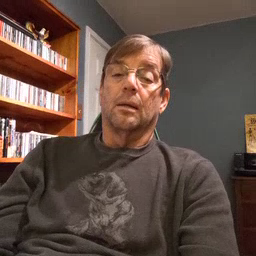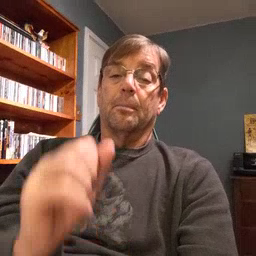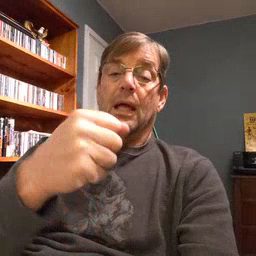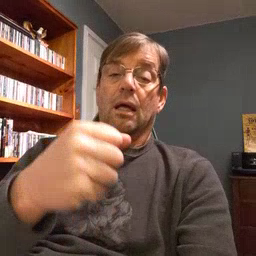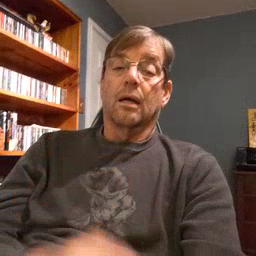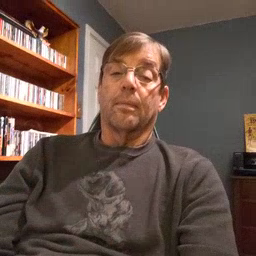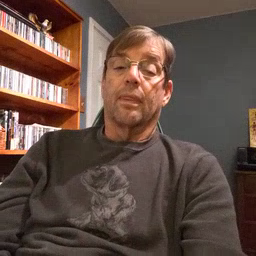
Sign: make